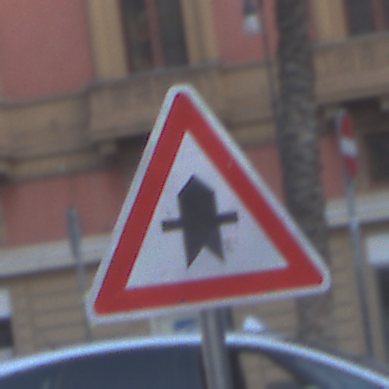
Verkehrszeichen: Vorfahrt
Umgebung: Outdoor, Urban
Tageszeit: SunriseSunset
Wetter: PartlyCloudy
Licht: Natural
Jahreszeit: NotSpecified
Kontrast: LowContrast